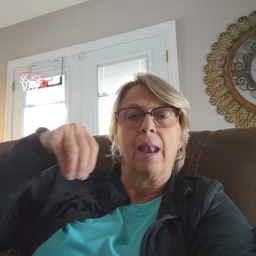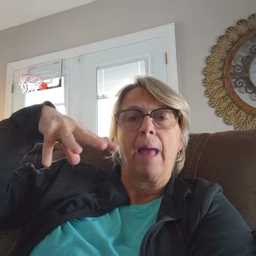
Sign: lamp